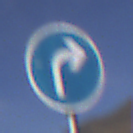
Verkehrszeichen: VorgeschriebeneFahrtrichtungRechts
Umgebung: Outdoor, Nature
Tageszeit: Midday
Wetter: Clear
Licht: Natural
Jahreszeit: NotSpecified
Kontrast: HighContrast